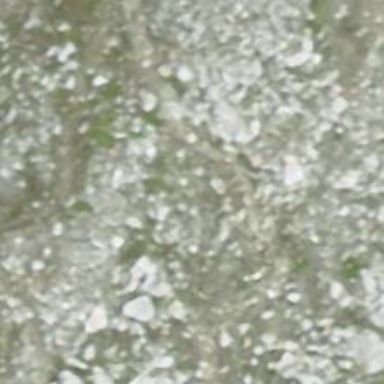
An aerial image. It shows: Gravel path.